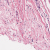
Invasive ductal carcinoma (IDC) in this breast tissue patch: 0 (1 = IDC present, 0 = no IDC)